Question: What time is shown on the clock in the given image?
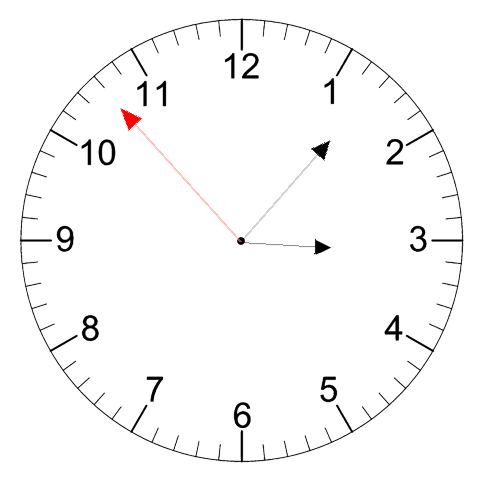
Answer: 03:06:53